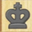
Piece: bK